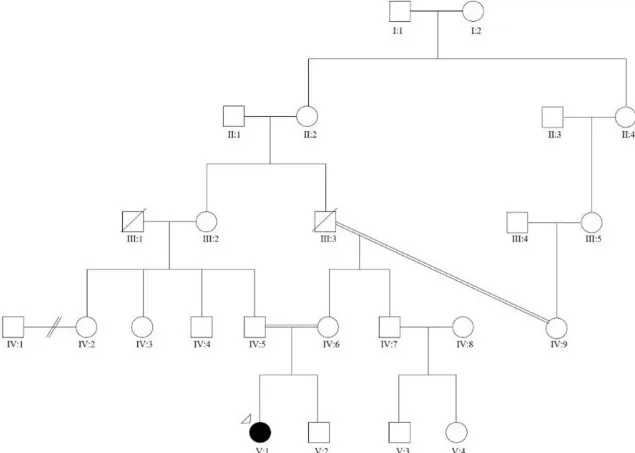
Family pedigree showing multi-level consanguinity. V:1 is the proband who was the first child of a consanguineous marriage, where her parents were first cousins (IV:4 and IV:5). The maternal grandparents (III:3 and IV:9) were third cousins.
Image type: pathology (giemsa)